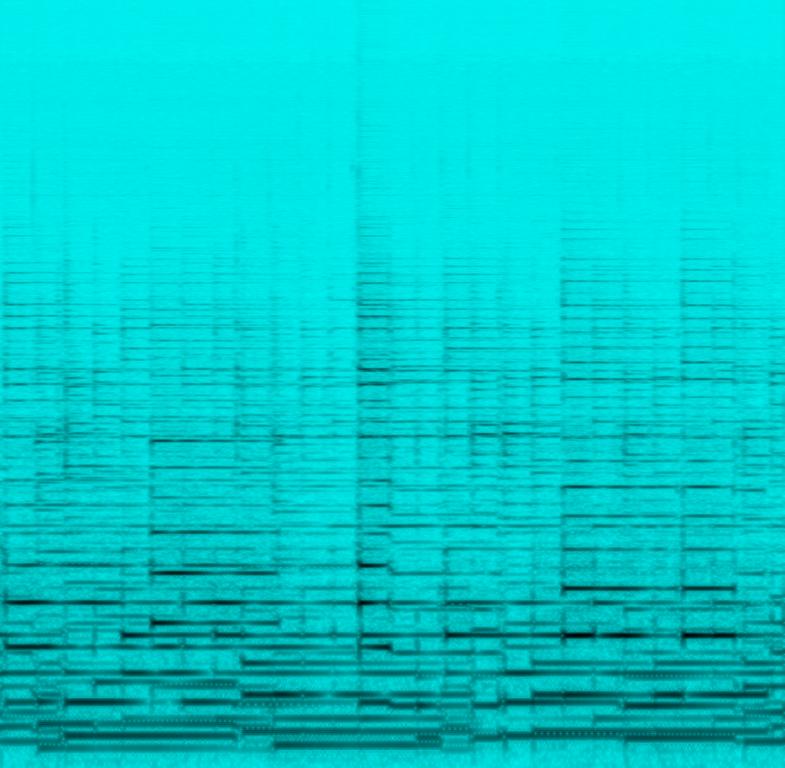
This music is instrumental. The tempo is slow with a lush guitar harmony with the sound of switches being turned on and off. The sound is rich, deep, intense and dense. This is a review audio between a Tortuga Martini vs an Analog Martini.